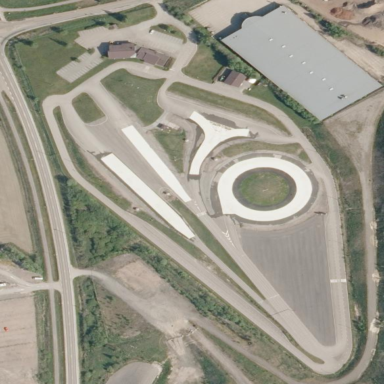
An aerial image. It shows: Raceway sports center for motor sports.